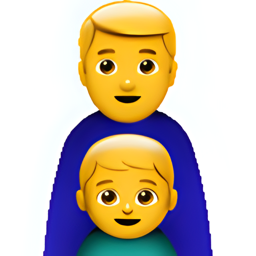
Name: family man boy
Emoji: 👨‍👨‍👦
Group: People & Body
Sub-group: family